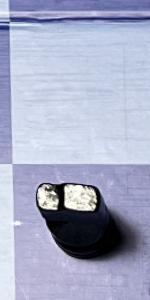
Label: Knight_Black